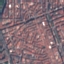
Land use / land cover class: Residential